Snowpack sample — Buffalo Mountain, Silverthorne, Colorado, USA (1/25/25, 10:11 AM MST)
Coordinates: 39.6222, -106.1139
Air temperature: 22 °F
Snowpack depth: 110 cm
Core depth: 20 cm
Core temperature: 48.2 °F
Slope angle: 12°, slope face: 102°
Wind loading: high
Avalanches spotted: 0
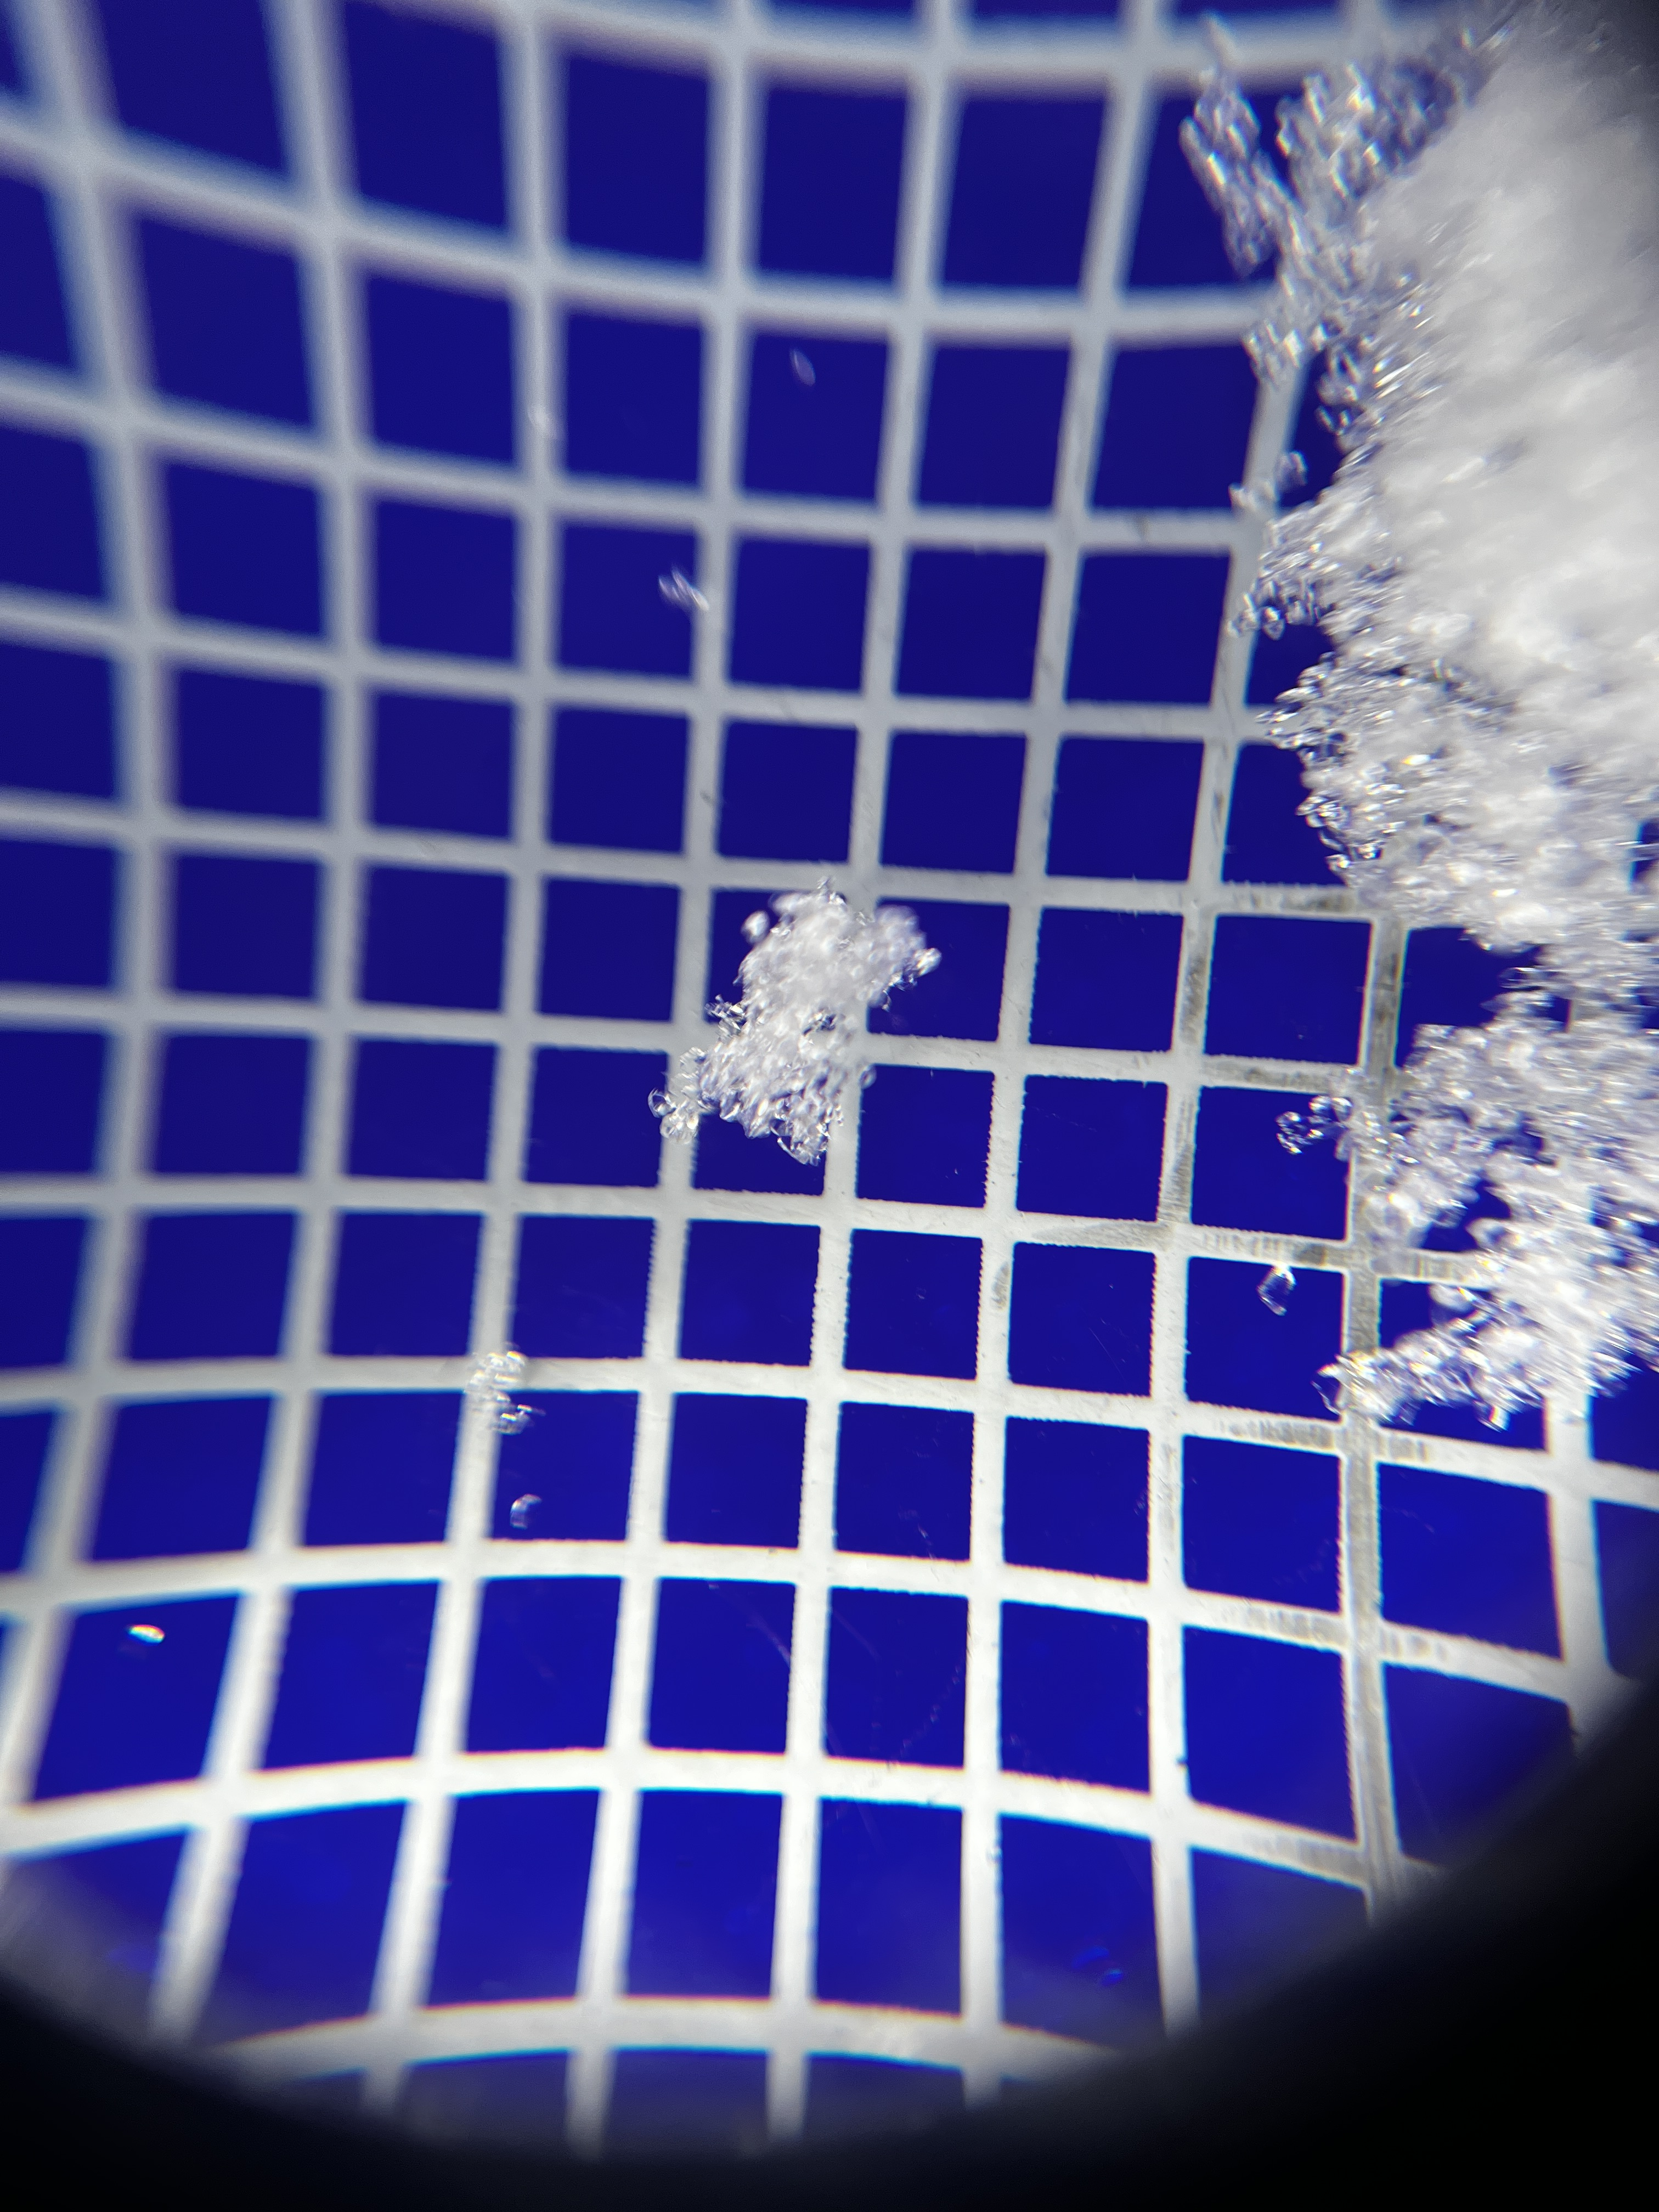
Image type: magnified_profile
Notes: No avalanches nearby, collected on the outskirts of a fire break 15 meters from the treeline, on way to Buffalo and Red Mountain